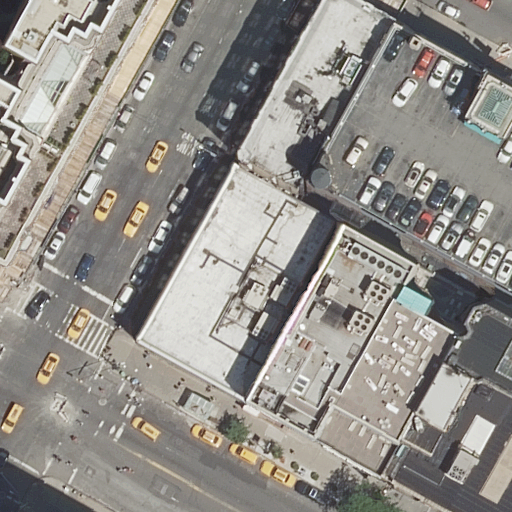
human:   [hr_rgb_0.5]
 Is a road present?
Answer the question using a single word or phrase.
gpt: yes

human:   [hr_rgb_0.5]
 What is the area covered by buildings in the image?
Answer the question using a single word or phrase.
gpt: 3768m2

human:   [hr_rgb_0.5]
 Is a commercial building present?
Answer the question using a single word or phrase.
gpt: no

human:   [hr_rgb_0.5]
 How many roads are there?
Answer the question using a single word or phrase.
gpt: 5

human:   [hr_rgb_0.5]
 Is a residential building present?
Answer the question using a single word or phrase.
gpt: yes

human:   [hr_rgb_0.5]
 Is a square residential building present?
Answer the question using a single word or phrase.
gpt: no

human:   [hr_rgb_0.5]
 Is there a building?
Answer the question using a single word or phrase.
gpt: yes

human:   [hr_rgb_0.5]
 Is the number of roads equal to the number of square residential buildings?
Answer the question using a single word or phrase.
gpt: no

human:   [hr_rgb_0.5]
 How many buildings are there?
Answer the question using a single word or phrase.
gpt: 6

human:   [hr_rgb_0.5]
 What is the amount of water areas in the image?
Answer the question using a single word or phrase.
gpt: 0

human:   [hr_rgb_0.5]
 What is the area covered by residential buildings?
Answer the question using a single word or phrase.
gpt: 3768m2

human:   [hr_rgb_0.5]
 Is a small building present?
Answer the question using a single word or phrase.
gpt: yes

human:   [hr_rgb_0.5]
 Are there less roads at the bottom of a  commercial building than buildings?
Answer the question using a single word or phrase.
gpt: yes

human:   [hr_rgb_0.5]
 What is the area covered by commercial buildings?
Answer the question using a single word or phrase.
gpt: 0m2

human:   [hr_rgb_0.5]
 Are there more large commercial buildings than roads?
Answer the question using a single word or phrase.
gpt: no

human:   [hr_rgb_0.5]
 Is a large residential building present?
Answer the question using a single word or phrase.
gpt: yes

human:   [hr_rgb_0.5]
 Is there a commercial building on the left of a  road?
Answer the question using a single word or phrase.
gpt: no

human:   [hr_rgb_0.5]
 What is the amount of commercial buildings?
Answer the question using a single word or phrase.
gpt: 0

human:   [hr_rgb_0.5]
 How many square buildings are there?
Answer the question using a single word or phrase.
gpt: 0

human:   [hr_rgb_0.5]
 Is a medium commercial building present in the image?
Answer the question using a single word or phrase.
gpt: no

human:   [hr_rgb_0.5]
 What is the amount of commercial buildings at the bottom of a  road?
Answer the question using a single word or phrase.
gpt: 0

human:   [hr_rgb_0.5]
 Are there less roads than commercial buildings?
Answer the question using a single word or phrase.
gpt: no

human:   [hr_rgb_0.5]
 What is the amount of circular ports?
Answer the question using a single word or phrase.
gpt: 0

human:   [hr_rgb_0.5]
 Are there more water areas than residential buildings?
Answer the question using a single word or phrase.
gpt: no

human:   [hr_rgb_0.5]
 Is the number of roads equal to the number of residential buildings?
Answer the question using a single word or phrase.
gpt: no

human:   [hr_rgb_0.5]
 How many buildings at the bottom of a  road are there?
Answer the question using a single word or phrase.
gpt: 4

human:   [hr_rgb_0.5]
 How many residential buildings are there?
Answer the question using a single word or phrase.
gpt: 6

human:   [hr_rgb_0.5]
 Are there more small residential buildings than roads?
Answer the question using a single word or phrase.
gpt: no

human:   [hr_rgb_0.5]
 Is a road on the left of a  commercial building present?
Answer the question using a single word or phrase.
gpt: no

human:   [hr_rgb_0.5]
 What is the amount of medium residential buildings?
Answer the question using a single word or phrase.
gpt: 0

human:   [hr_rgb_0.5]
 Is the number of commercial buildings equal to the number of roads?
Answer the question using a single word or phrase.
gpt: no

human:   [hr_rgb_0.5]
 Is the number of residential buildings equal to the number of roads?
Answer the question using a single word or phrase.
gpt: no

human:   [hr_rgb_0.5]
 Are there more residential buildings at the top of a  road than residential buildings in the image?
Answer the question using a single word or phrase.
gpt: no

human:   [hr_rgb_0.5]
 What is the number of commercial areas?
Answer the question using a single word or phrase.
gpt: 0

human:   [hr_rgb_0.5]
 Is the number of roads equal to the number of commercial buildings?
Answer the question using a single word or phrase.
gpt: no

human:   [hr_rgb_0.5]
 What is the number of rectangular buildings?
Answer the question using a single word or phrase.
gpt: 5

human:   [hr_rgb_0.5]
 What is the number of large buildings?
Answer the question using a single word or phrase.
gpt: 4

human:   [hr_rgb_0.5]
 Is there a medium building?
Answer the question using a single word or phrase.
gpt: no

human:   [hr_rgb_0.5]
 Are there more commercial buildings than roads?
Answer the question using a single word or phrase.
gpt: no

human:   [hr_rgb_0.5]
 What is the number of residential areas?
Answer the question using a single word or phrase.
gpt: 0

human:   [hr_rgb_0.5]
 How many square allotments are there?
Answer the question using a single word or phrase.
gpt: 0

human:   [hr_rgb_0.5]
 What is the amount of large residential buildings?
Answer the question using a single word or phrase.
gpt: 4

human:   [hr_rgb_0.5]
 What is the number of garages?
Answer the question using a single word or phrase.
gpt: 0

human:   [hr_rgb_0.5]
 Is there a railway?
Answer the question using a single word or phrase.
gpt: no

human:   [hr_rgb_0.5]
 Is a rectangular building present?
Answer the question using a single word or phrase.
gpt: yes

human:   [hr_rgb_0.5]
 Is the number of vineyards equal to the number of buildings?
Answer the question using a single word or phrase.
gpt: no

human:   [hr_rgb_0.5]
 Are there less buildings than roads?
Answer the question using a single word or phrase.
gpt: no

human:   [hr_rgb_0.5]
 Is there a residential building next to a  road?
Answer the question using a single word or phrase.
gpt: yes

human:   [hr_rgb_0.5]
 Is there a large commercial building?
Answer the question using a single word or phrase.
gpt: no

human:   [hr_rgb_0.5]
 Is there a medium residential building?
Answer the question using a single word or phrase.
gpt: no

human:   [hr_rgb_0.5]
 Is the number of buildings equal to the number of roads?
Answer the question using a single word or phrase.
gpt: no

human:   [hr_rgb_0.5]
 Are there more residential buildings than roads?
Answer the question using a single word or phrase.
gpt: yes

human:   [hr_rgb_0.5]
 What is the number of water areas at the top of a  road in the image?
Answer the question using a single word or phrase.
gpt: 0

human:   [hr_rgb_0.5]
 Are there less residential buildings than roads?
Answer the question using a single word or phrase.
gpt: no

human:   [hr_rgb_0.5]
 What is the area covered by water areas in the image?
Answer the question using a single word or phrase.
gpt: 0m2

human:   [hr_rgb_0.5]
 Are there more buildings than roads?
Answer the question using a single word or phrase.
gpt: yes

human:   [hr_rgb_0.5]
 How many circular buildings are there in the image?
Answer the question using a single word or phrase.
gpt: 0

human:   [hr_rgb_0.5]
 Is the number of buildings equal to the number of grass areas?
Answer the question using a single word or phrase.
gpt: no

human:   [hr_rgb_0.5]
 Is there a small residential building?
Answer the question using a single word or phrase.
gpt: yes

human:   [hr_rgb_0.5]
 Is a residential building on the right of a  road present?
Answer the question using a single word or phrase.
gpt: yes

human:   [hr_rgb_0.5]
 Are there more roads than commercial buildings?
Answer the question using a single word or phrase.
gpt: yes

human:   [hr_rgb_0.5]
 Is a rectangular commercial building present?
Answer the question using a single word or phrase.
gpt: no

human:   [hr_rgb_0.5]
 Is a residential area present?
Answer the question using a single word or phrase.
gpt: no

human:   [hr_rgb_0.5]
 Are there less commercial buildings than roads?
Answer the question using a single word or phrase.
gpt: yes